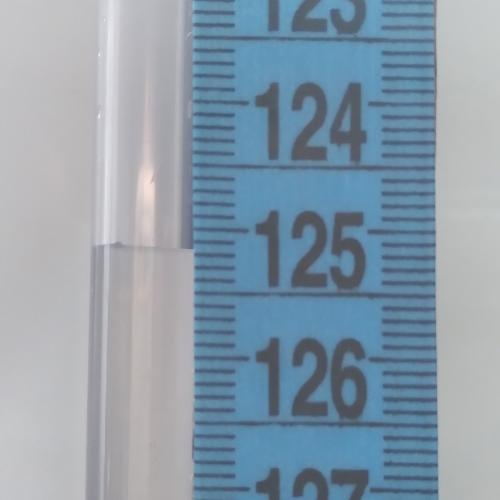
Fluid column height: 125.2 cm